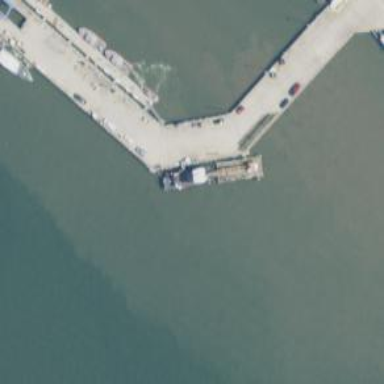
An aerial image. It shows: Military pier.